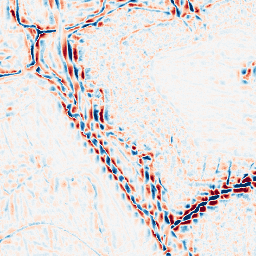
Category: wavelet
Decomposition family: wavelet_dwt
Decomposition parameters: wavelet: sym4
level: 3
Upsampling method: cubic_catmull_rom
Upsampling parameters: scale: 8
Upsampling scale: 8